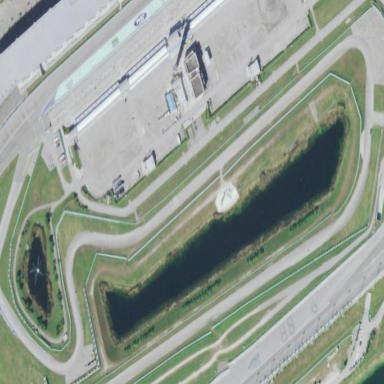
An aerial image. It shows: Safer barrier.